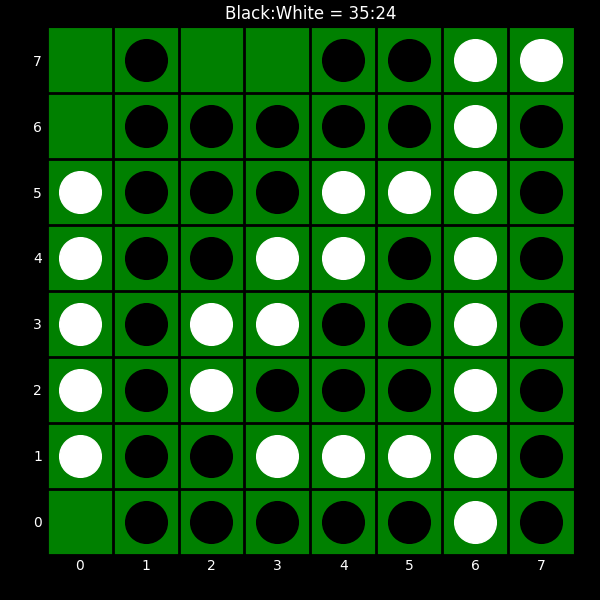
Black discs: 35
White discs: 24